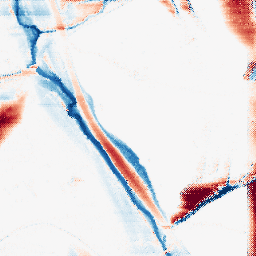
Category: morphological
Decomposition family: morphological_rect
Decomposition parameters: operation: average
width: 50
height: 3
Upsampling method: regularized
Upsampling parameters: scale: 4
lambda_reg: 0.1
Upsampling scale: 4